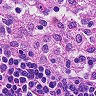
Metastatic tissue present: no